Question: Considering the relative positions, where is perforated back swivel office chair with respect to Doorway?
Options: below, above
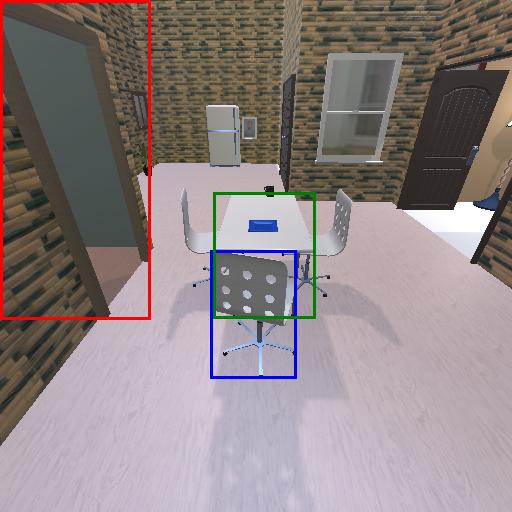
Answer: below